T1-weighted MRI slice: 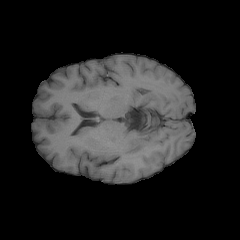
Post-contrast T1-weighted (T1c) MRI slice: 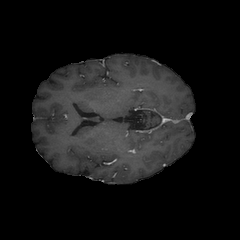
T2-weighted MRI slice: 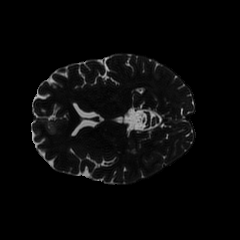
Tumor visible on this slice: yes